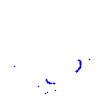
Particle: pion